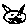
Label: cat